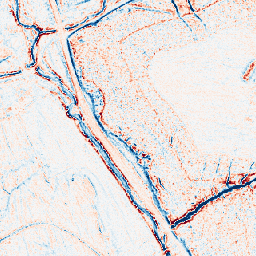
Category: edge_preserving
Decomposition family: anisotropic_diffusion
Decomposition parameters: iterations: 10
kappa: 50
gamma: 0.1
Upsampling method: nearest
Upsampling parameters: scale: 4
Upsampling scale: 4